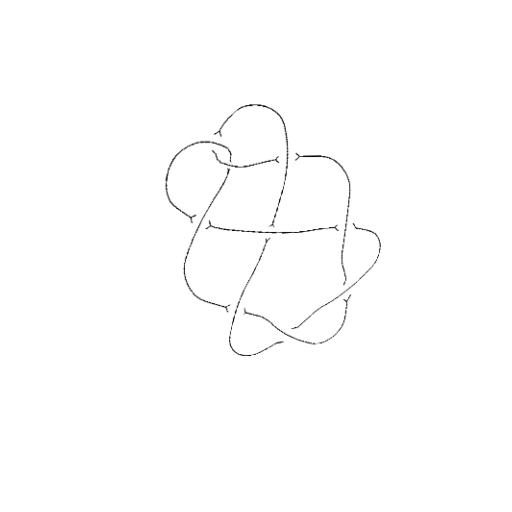
Crossing number: 9